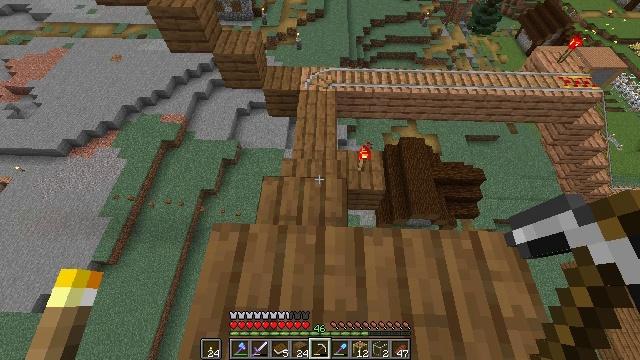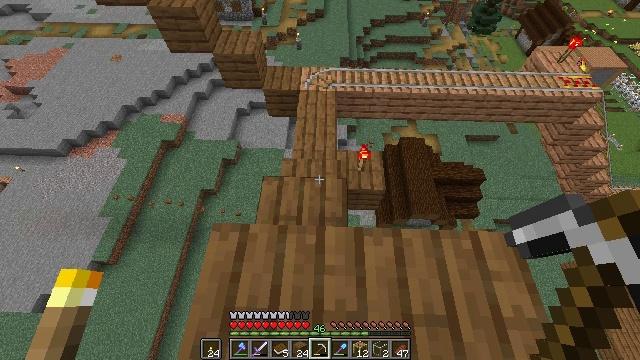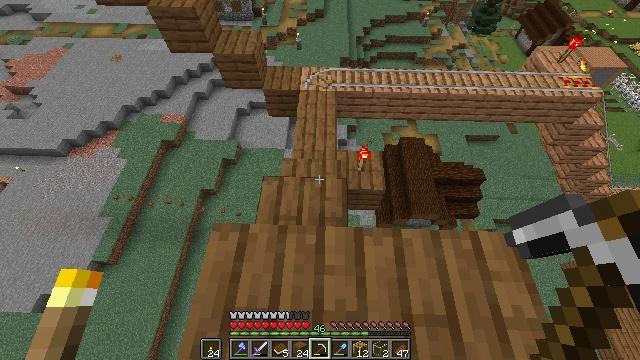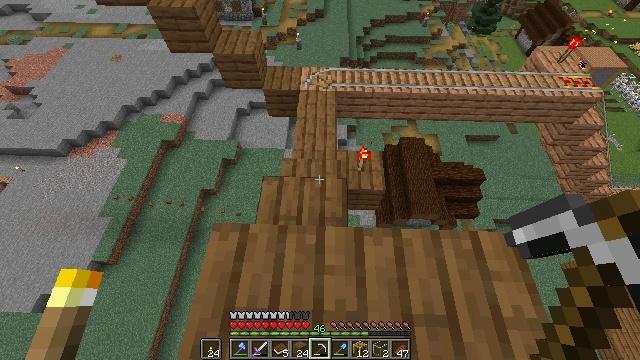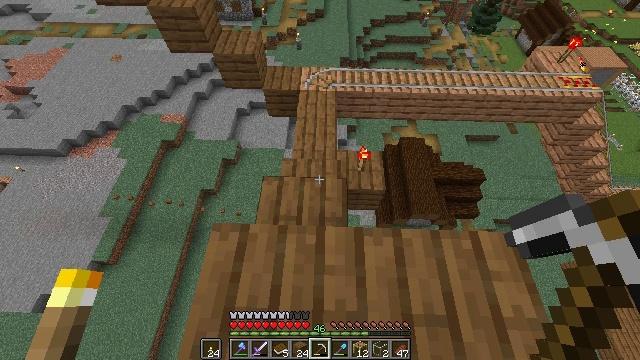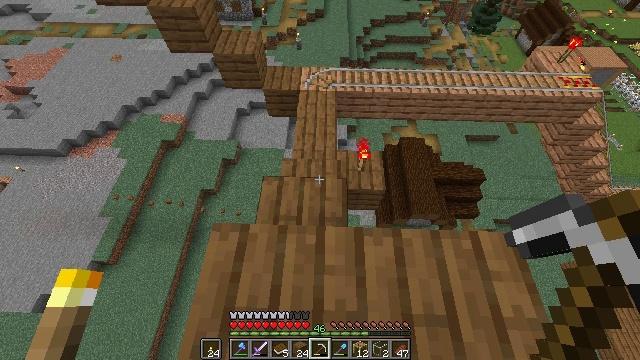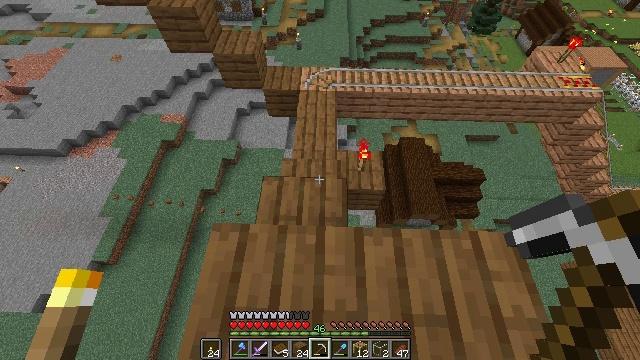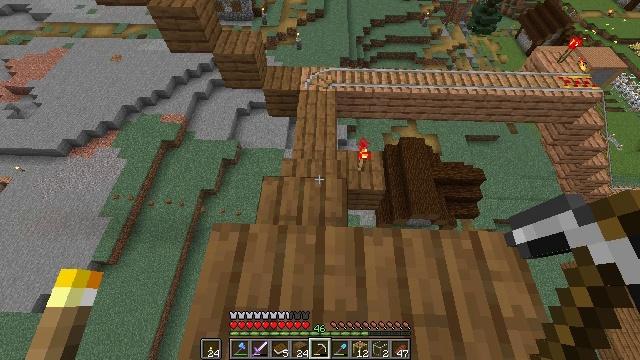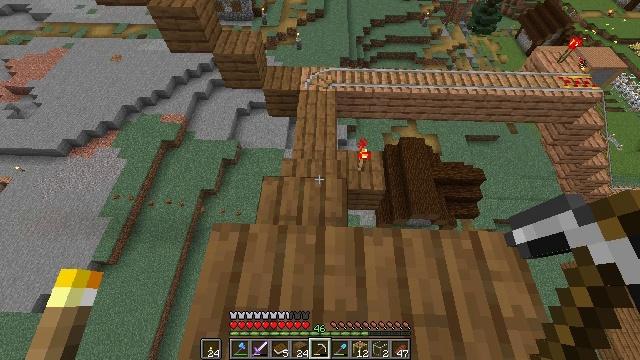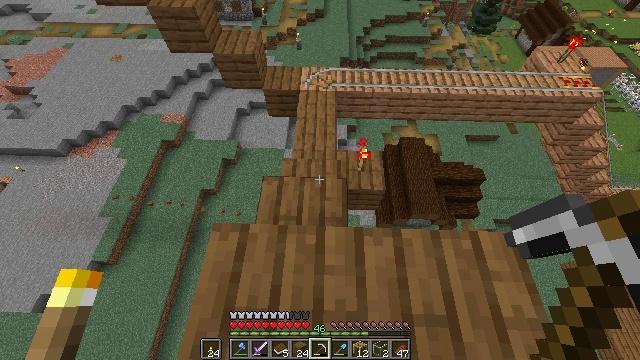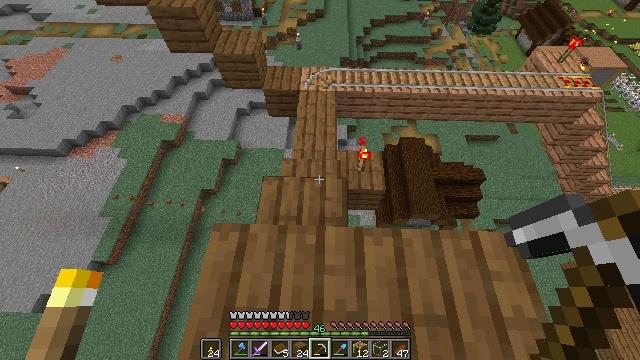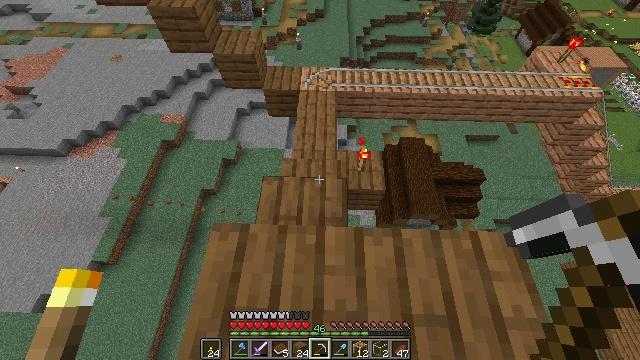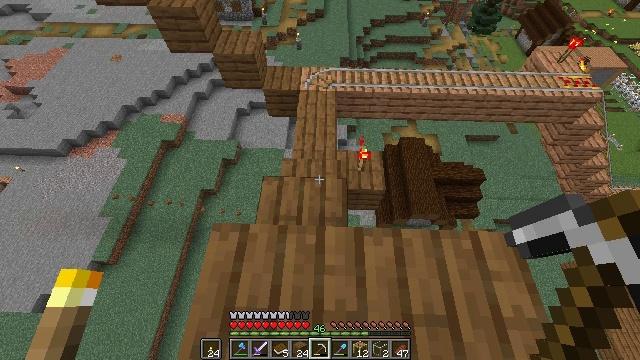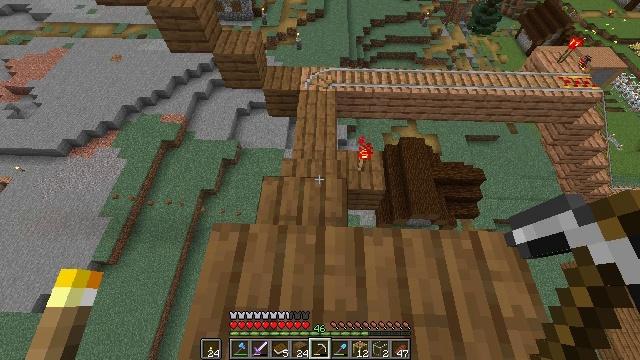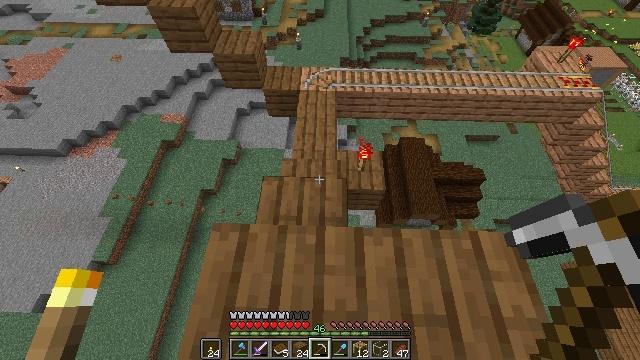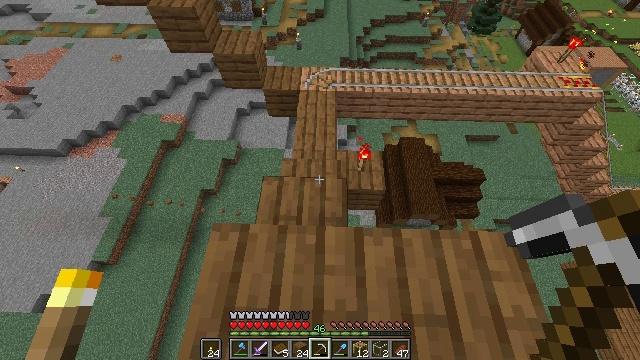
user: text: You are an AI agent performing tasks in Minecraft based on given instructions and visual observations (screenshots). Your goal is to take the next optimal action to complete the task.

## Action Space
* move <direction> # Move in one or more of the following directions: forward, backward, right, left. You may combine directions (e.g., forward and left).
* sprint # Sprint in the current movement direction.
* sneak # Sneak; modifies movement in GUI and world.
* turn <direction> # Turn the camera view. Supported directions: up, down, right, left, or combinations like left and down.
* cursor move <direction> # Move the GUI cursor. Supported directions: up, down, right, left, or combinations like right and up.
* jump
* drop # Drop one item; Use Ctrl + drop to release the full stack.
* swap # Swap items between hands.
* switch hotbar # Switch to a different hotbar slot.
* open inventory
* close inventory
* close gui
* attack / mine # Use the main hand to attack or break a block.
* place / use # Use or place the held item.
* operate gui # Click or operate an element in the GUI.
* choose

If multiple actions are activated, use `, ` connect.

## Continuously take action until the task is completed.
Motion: motion action
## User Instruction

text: Mine the redstone torch to collect it.
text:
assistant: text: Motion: no_op
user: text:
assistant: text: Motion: no_op
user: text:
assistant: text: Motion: no_op
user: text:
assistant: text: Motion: no_op
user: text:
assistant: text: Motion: no_op
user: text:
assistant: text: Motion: no_op
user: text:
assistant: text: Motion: no_op
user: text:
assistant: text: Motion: no_op
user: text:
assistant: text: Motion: no_op
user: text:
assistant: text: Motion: no_op
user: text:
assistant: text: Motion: no_op
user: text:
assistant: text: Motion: no_op
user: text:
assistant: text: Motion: no_op
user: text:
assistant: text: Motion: no_op
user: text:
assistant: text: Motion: no_op
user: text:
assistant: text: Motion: no_op
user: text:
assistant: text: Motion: no_op
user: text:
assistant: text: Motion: no_op
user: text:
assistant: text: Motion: no_op
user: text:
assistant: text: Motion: no_op
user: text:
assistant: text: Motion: no_op
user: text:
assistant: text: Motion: no_op
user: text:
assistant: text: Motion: no_op
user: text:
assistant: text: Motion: no_op
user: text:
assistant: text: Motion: no_op
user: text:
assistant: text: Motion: no_op
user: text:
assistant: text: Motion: no_op
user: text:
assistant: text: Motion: no_op
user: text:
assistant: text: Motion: no_op
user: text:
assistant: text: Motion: no_op